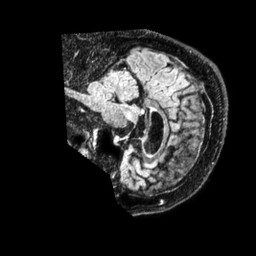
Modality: FLAIR
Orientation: sagittal
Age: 61
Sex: male
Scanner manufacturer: philips
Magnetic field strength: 1.5 T
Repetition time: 4.8 s
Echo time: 0.3355 s